Question: I have my to include my pages, in my homepage like you see below and it is working fine, Im including my pages fine.
But something wrong is happening and Im not finding how I can solve this.
I have a folder "teachers" inside I have two pdf documents and a page "documents.php".
To acess this documents page, Im acessing: "htp://localhost/website/teachers/documents", and it is working fine.
But If I acess "htp://localhost/website/teachers/", Im able to acess my pdf documents and my page as you see in my image below.

But I dont want this, I want that If some user tries to acess "htp://localhost/website/teachers/", I want to include my 404 file ('require_once('inc/404.php');')
'''
@$url = $_GET['url'];
$url = explode('/', $url);
$url[0] = ($url[0] == NULL ? 'index' : $url[0]);
if(file_exists('inc/'.$url[0].'.php')){
require_once('inc/'.$url[0].'.php');
}
elseif(file_exists($url[0].'/'.$url[1].'/'.$url[2].'.php')){
require_once($url[0].'/'.$url[1].'/'.$url[2].'.php');
}
elseif(@file_exists($url[0].'/'.$url[1].'.php')){
require_once($url[0].'/'.$url[1].'.php');
}
else{
require_once('inc/404.php');
}
'''
Do you see what Im doing wrong to not be having the result I want?
'''
RewriteEngine On
RewriteCond %{SCRIPT_FILENAME} !-f
RewriteCond %{SCRIPT_FILENAME} !-d
RewriteRule ^(.*)$ index.php?url=$1
'''
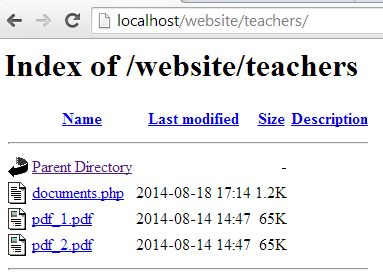
Answer: There is an easier solution.
Add this line to the beginning of your .htaccess file:
'''
Options -Indexes
'''
This way, you won't be able to see the folder contents.
---
EDIT: htaccess rule solution (which is in 'website' folder)
'''
ErrorDocument 404 /website/inc/404.php
RewriteEngine On
RewriteBase /website/
RewriteRule ^teachers/$ - [R=404,L]
RewriteCond %{REQUEST_FILENAME} !-f
RewriteCond %{REQUEST_FILENAME} !-d
RewriteRule ^(.*)$ index.php?url=$1 [L]
'''